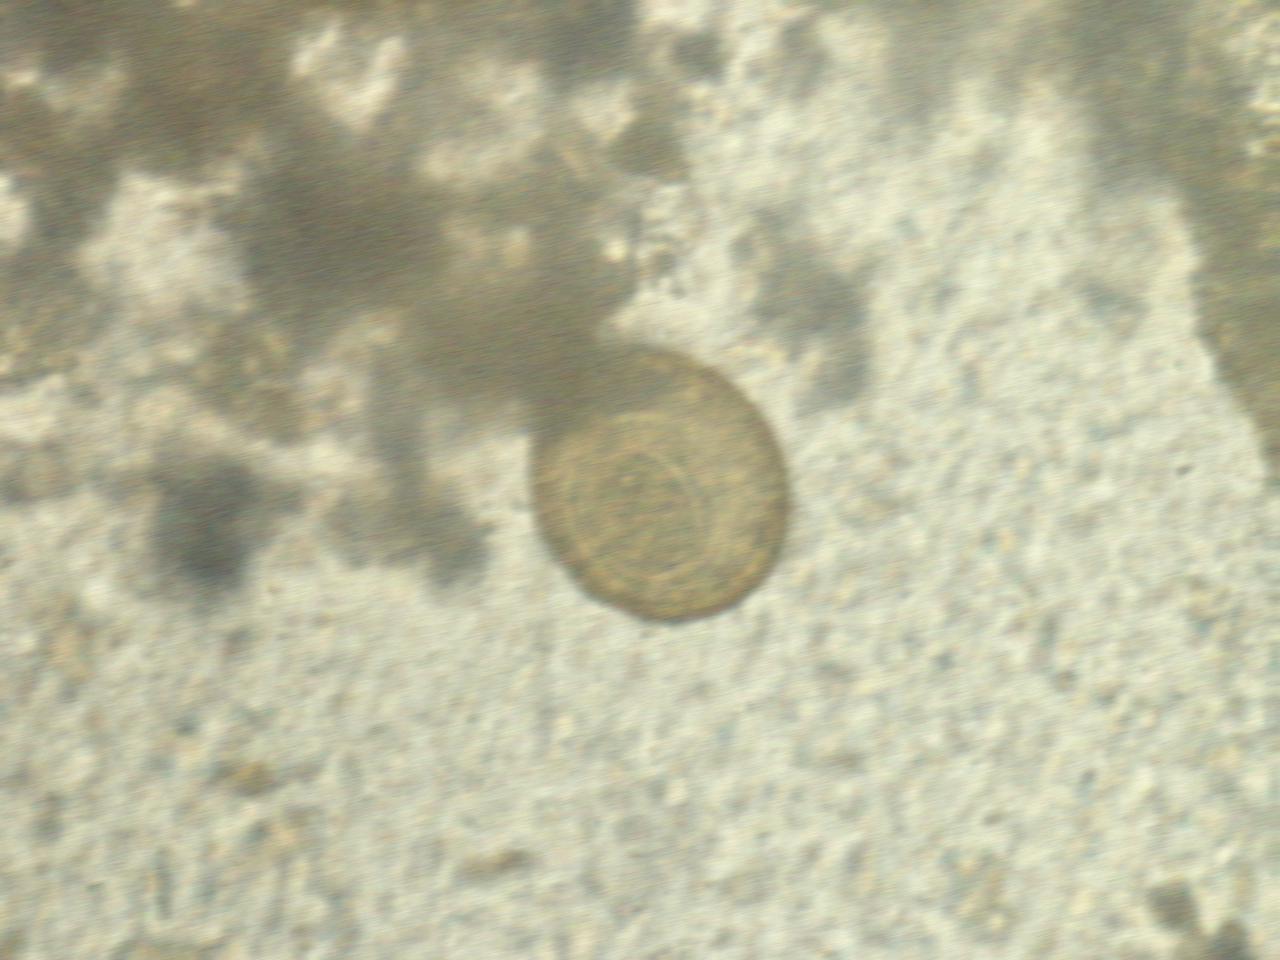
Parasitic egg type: Hymenolepis diminuta